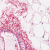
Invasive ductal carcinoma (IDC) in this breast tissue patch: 0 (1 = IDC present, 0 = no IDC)